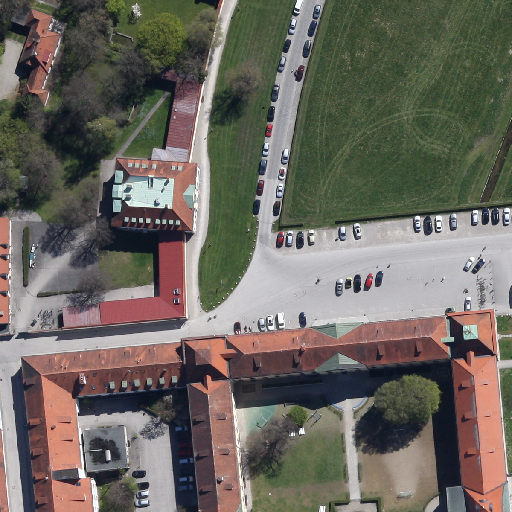
Referring expression: van